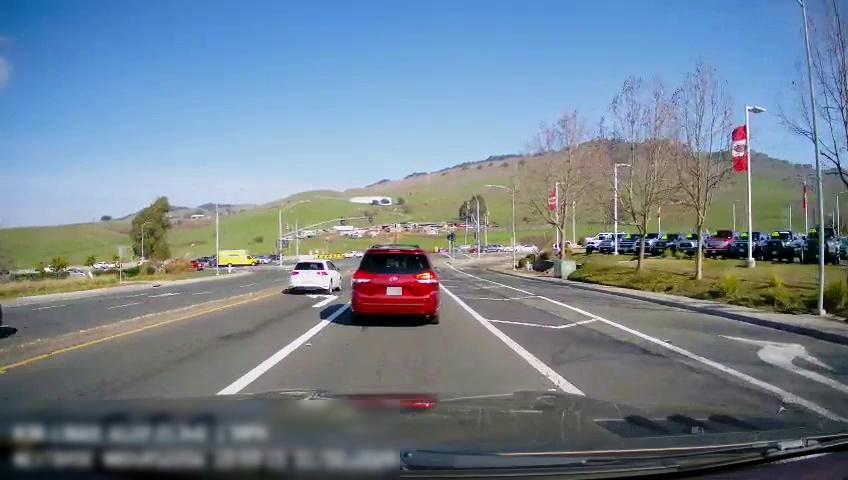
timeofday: Day
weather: Sunny
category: Drivable Space
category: Drivable Space
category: Vehicles | Van
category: Vehicles | Car
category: Vehicles | Car
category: Vehicles | Car
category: Vehicles | Truck
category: Vehicles | Car
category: Vehicles | Car
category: Vehicles | Truck
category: Vehicles | Van
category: Lanes | Opposite Lane
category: Lanes | Opposite Lane
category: Lanes | Alternate Lane
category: Lanes | Alternate Lane
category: Lanes | Alternate Lane
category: Lanes | Alternate Lane
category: Traffic | Signs
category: Traffic | Lights